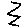
Label: zigzag